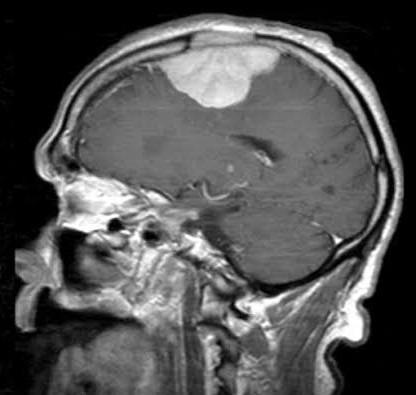
Label: meningioma